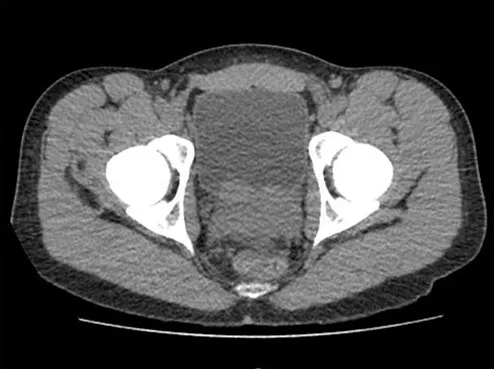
CT KUB showing irregularly enlarged prostate.
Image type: radiology (ct)